Interaction volume radius: 5 \u00c5
Interaction volume height: 15 \u00c5
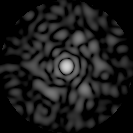
Disorder parameter: 0.8503